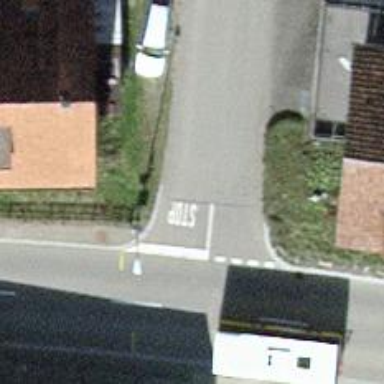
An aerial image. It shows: Road with stop sign.